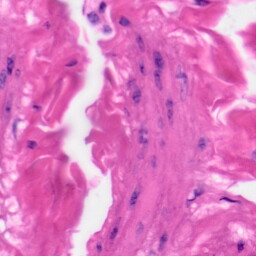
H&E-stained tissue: Skin